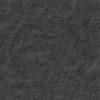
Atmospheric dust classification: not_dusty